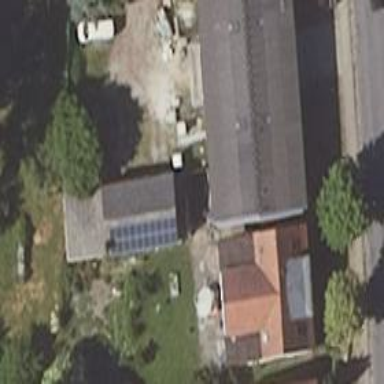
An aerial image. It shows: Solar photovoltaic panel generator producing electricity as small installation.